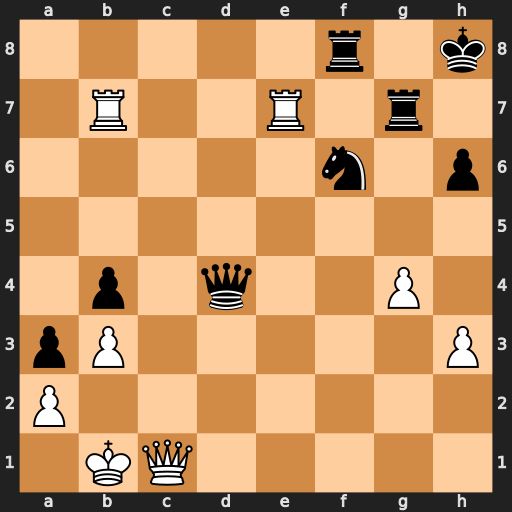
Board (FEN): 5r1k/1R2R1r1/5n1p/8/1p1q2P1/pP5P/P7/1KQ5
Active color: w
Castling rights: -
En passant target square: -
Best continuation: Qxh6+ Nh7 Qxg7+ Qxg7 Rxg7